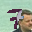
Label: 7